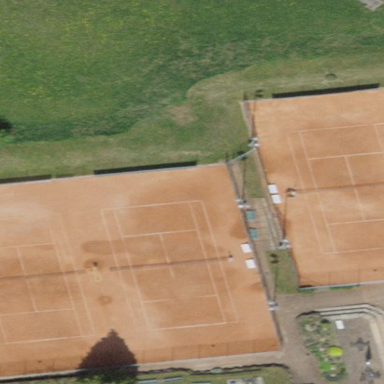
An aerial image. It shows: Clay tennis court on pitch.